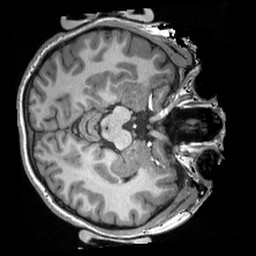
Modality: T1w
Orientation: axial